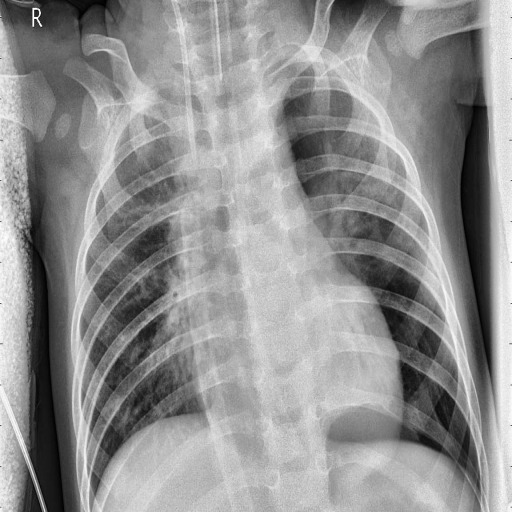
Finding: PNEUMONIA